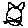
Label: cat